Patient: sex M, age 29
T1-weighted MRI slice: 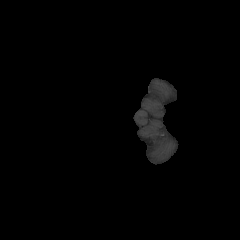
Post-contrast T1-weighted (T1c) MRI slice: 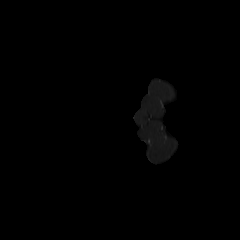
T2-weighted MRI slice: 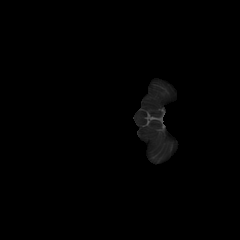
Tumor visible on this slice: no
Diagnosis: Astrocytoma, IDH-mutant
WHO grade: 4